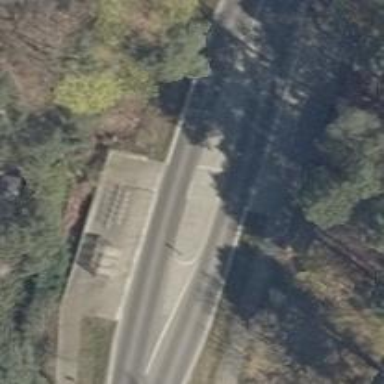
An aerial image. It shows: Secondary road with asphalt surface.